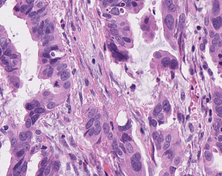
Tumor epithelial tissue: yes
Tumor-associated stroma tissue: yes
Normal tissue: no